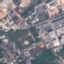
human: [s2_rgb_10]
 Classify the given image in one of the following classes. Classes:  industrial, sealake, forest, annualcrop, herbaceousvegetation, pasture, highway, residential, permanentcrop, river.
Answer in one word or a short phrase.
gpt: Industrial